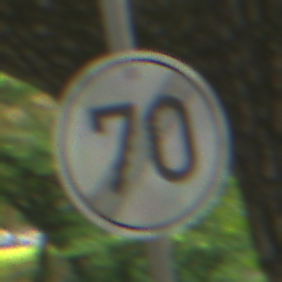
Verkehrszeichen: EndeGeschwindigkeit70
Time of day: MorningAfternoon
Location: Outdoor (RoadRail)
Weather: Clear
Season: NotSpecified
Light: Natural